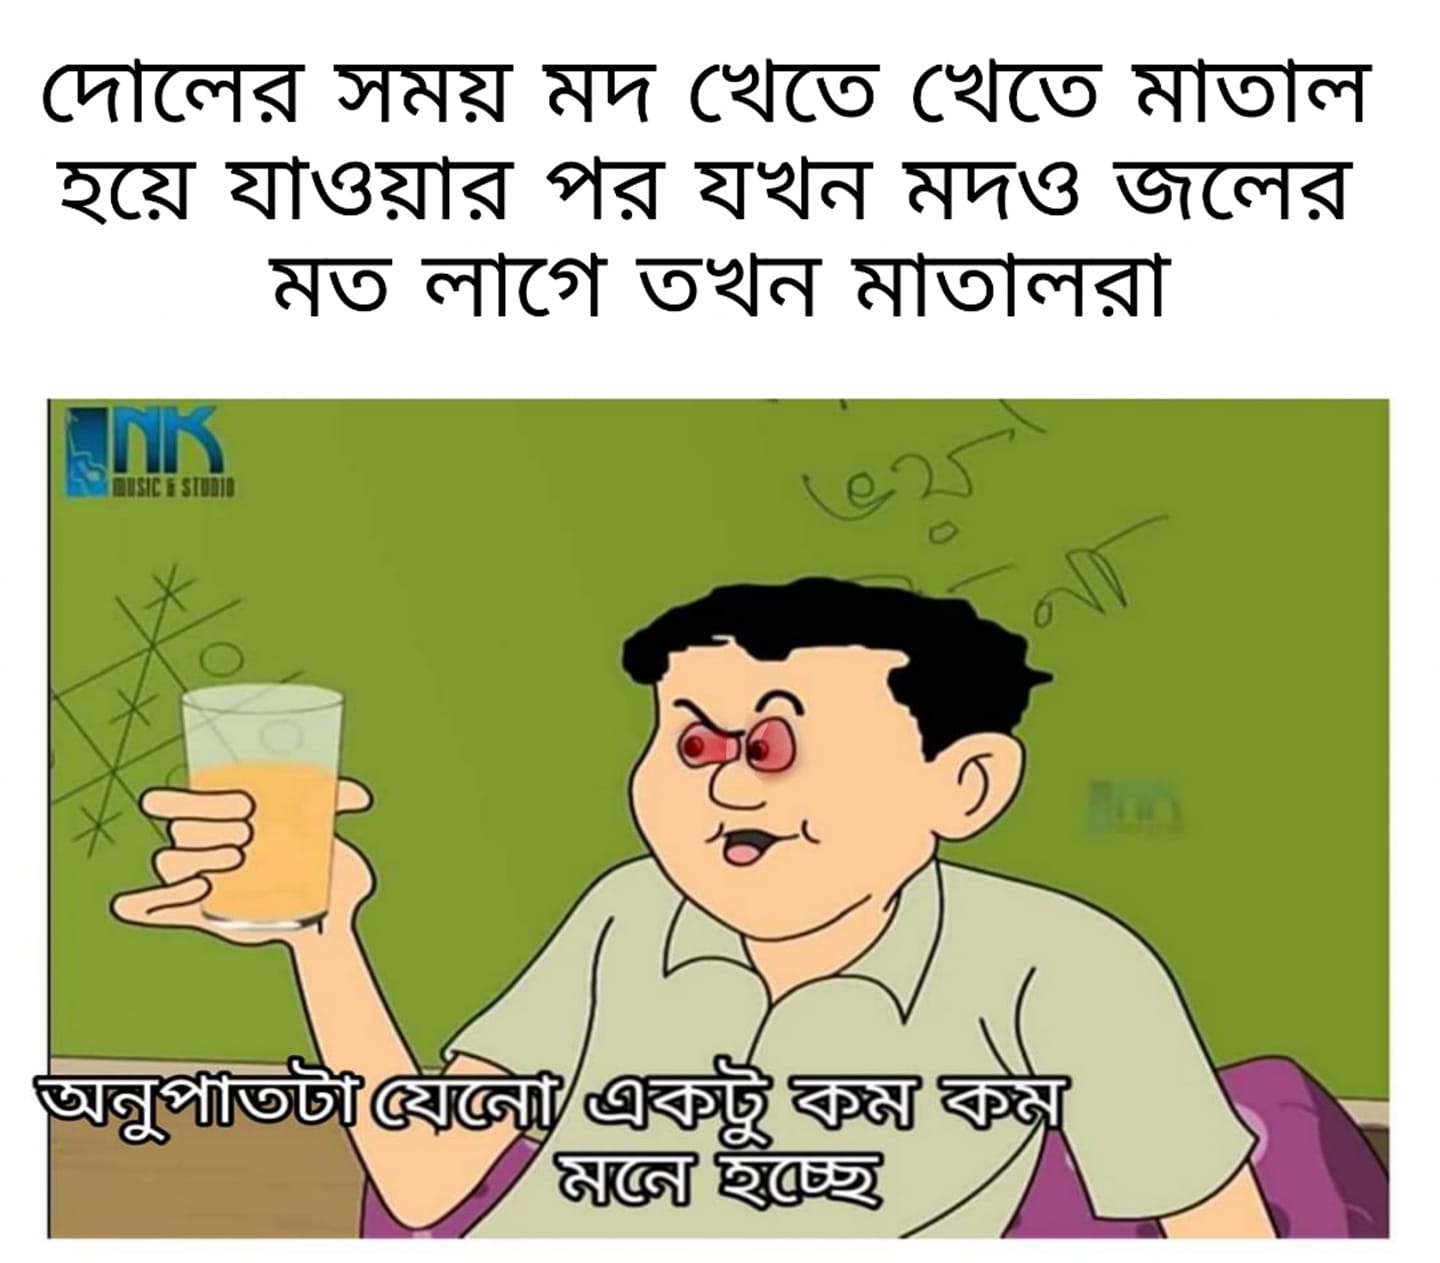
Caption: দোলের সময় মদ খেতে খেতে মাতাল হয়ে যাওয়ার পর যখন মদও জলের মত লাগে তখন মাতালরা    অনুপাতটা যেনো একটু কম কম মনে হচ্ছে
Label: non-hate